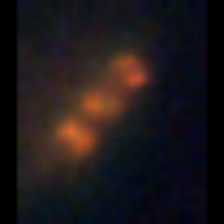
Taxon: Chaetoceros
Group: Diatoms